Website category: book
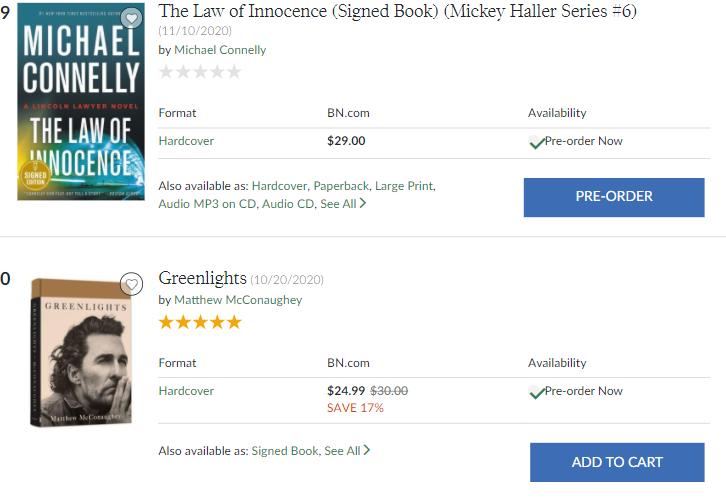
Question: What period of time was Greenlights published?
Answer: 10/20/2020

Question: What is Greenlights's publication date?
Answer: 10/20/2020

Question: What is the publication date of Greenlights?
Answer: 10/20/2020

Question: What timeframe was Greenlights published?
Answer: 10/20/2020

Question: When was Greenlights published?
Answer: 10/20/2020

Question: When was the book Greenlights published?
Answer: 10/20/2020

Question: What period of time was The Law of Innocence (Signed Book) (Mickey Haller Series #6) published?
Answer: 11/10/2020

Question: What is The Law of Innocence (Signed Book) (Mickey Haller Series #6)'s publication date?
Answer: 11/10/2020

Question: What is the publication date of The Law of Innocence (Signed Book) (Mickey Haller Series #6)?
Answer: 11/10/2020

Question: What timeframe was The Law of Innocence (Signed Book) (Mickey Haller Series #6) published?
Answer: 11/10/2020

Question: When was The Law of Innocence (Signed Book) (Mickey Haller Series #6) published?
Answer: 11/10/2020

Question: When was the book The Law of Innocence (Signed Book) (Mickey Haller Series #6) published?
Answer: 11/10/2020

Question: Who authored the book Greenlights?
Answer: Matthew McConaughey

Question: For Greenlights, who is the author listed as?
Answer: Matthew McConaughey

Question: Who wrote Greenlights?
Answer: Matthew McConaughey

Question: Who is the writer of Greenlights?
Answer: Matthew McConaughey

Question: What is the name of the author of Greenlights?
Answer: Matthew McConaughey

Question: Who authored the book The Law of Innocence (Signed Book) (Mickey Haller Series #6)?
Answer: Michael Connelly

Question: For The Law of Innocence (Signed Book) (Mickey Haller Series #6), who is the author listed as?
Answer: Michael Connelly

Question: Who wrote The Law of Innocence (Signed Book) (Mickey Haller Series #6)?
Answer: Michael Connelly

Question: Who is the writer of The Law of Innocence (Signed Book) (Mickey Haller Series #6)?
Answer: Michael Connelly

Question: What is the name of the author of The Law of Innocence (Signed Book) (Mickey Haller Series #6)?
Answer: Michael Connelly

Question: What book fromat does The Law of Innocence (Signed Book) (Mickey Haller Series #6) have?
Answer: Hardcover

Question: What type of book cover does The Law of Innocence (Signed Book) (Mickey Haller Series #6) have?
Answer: Hardcover

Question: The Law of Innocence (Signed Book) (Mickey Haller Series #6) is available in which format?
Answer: Hardcover

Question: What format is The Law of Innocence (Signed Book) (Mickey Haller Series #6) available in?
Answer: Hardcover

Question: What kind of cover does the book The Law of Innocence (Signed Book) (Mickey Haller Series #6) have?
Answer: Hardcover

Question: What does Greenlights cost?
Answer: $24.99

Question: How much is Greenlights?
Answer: $24.99

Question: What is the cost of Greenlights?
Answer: $24.99

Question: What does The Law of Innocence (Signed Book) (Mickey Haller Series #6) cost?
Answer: $29.00

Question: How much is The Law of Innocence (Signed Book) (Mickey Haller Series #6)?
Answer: $29.00

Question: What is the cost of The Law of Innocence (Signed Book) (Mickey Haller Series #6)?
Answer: $29.00

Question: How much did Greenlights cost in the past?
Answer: $30.00

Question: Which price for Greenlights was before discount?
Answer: $30.00

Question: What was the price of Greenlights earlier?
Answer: $30.00

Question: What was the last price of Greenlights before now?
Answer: $30.00

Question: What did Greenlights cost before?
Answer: $30.00

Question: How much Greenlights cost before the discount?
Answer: $30.00

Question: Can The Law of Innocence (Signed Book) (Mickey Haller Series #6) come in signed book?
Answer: no

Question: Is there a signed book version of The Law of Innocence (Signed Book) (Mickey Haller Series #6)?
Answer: no

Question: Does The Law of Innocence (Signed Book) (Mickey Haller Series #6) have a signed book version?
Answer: no

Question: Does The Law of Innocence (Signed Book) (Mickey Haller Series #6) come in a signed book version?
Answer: no

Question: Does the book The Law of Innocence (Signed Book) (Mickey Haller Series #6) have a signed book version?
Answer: no

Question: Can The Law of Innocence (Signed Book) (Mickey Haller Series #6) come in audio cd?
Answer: yes

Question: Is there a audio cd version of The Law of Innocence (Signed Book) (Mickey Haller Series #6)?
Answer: yes

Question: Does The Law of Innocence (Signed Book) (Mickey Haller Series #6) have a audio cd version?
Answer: yes

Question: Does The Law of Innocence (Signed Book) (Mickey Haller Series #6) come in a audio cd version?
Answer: yes

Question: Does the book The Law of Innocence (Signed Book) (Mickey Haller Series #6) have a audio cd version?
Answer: yes

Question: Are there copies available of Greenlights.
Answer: no

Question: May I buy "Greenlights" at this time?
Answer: no

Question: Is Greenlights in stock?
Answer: no

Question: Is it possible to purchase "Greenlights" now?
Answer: no

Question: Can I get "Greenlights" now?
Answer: no

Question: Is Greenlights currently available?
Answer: no

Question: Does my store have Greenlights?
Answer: no

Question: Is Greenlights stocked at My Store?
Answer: no

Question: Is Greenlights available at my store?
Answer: no

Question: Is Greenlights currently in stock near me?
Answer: no

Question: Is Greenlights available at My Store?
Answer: no

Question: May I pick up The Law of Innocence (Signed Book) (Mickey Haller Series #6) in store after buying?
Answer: no

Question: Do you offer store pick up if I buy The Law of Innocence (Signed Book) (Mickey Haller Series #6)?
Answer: no

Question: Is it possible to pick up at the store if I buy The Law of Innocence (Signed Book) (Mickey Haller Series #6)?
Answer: no

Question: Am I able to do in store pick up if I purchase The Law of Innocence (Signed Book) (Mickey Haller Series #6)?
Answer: no